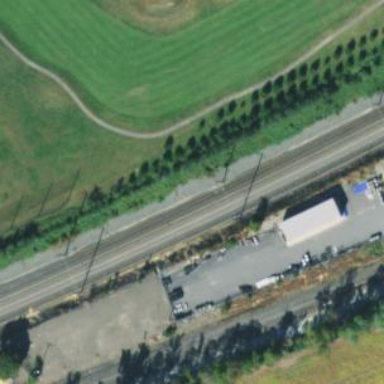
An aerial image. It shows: Railway track with electrified contact lines. This is siding track.